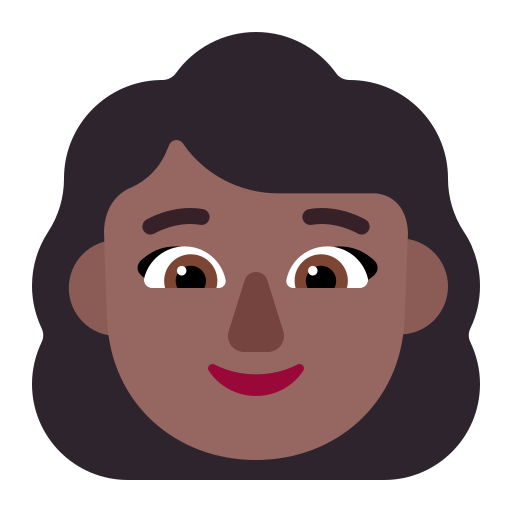
woman flat  dark